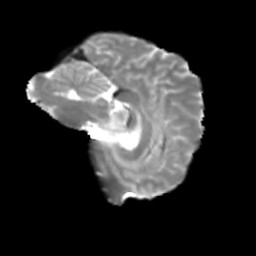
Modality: T2w
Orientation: sagittal
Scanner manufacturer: siemens
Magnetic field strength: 3 T
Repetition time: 4 s
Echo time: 0.0594 s